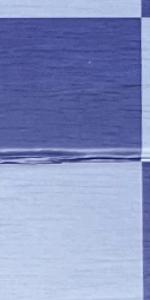
Label: Empty